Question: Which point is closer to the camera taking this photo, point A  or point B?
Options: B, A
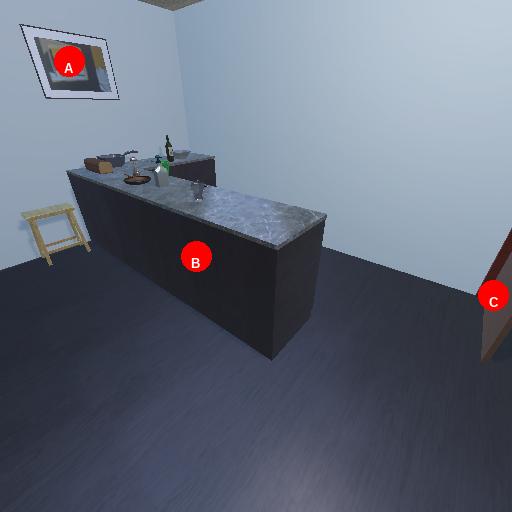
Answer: B